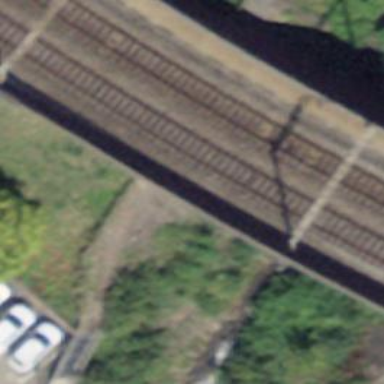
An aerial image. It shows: Path leading through tunnel passage.